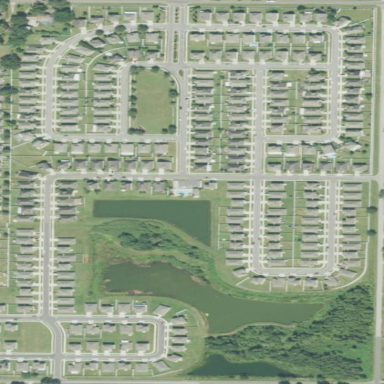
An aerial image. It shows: Neighborhood.